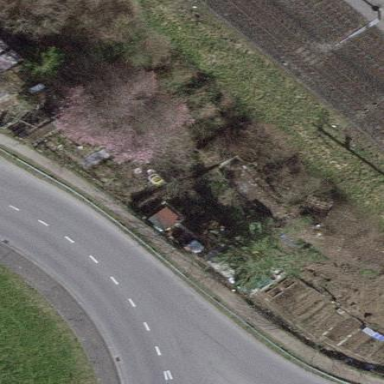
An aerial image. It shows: Area designated for allotments.